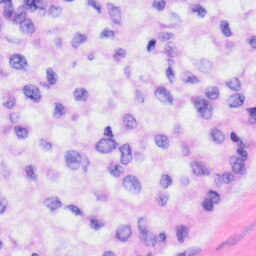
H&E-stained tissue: Liver